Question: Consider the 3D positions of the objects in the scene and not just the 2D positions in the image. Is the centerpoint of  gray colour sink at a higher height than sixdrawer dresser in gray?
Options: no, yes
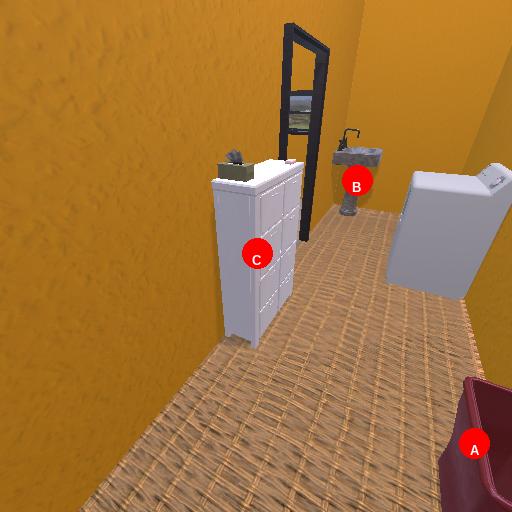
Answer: no